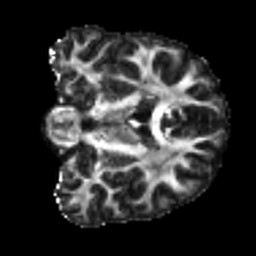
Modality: FA
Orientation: coronal
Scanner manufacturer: siemens
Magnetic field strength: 3 T
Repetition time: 4 s
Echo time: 0.0594 s